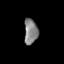
Tissue: skin
Cell type: Epithelial cells
Senescence score: 0.2652
Nuclear area (px): 339
Mean DAPI intensity: 131.36